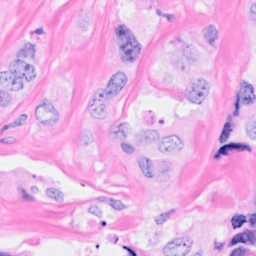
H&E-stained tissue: Breast